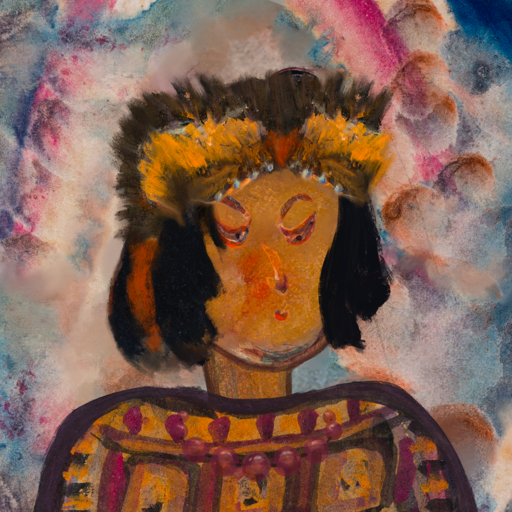
Background: Rupkatha, Head And Neck Side: Pipe, Face Side: Hypocrite, Bust: Doll, Hair Side: Mosgoul, Head Accessory: Gypsy_Queen, Second Necklace: Blank, Necklace: Irani_2, Baby: Blank